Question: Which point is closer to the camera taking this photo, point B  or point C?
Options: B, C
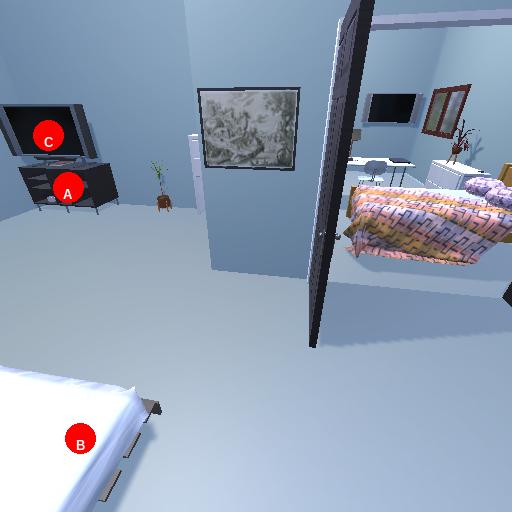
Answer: B